Field crop: maize
Growth stage: 2
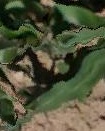
Species: maize